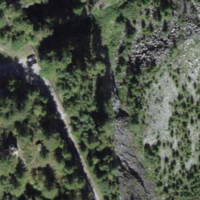
EUNIS habitat code: 31
Species observed at this site:
Parnassia palustris